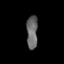
Tissue: lung
Cell type: Epithelial cells
Senescence score: 0.2069
Nuclear area (px): 369
Mean DAPI intensity: 102.45